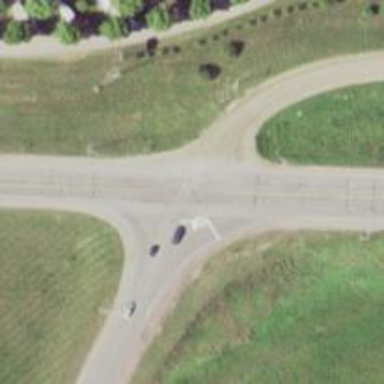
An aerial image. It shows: Road with stop sign.